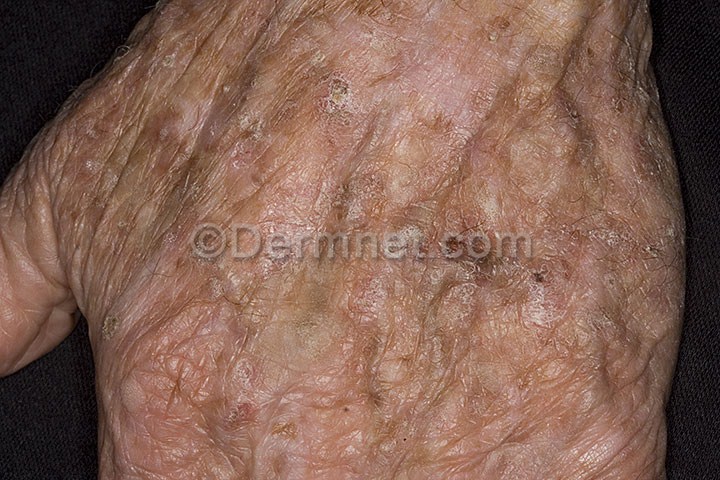
Disease: Actinic Keratosis Basal Cell Carcinoma and other Malignant Lesions